Group 1:
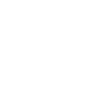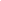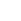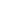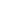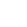
Group 2:
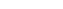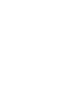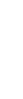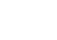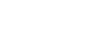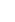
Rule separating the two groups: Square bounding box vs. oblong rectangular bounding box.
Concepts: bounding_box, square
Author: Leo Crabbe